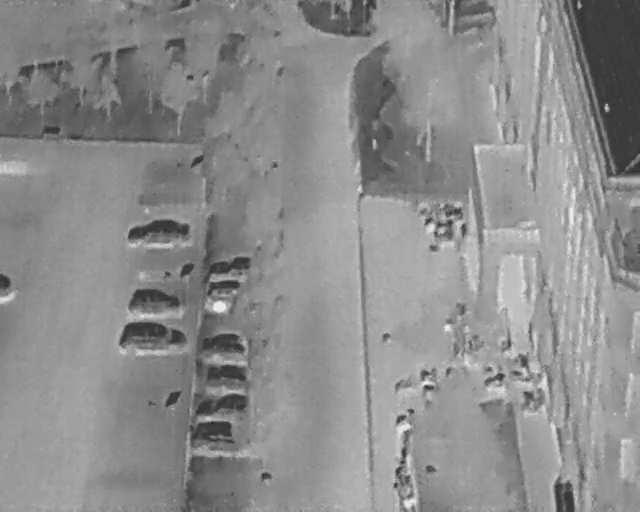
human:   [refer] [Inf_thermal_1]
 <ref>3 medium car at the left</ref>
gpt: <box>[[22, 38, 26, 52, 2], [21, 53, 26, 64, 2], [20, 58, 26, 73, 2]]</box>

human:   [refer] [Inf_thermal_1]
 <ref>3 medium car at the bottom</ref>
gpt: <box>[[33, 67, 37, 78, 2], [32, 72, 37, 85, 2], [32, 78, 37, 91, 2]]</box>

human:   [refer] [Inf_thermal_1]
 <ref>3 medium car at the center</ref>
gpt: <box>[[33, 47, 37, 57, 2], [33, 52, 37, 63, 2], [33, 61, 37, 73, 2]]</box>

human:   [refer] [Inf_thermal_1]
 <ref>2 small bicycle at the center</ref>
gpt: <box>[[65, 41, 68, 44, 2], [68, 41, 70, 45, 2]]</box>

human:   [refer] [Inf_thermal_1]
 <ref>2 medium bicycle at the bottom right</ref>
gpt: <box>[[80, 69, 84, 72, 169], [75, 71, 78, 76, 161]]</box>

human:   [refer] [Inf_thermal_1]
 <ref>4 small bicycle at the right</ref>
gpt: <box>[[70, 59, 73, 61, 2], [68, 62, 71, 64, 2], [71, 65, 74, 68, 2], [71, 44, 73, 46, 2]]</box>

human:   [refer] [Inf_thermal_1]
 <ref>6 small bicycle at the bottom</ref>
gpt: <box>[[65, 72, 67, 74, 2], [61, 83, 64, 86, 2], [62, 79, 64, 83, 148], [61, 90, 63, 92, 23], [61, 92, 64, 95, 2], [66, 73, 67, 77, 2]]</box>

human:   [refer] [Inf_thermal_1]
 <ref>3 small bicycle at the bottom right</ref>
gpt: <box>[[80, 76, 83, 79, 2], [69, 71, 71, 73, 2], [82, 76, 86, 78, 2]]</box>

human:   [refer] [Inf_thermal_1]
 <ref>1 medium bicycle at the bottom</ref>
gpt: <box>[[61, 87, 64, 90, 2]]</box>